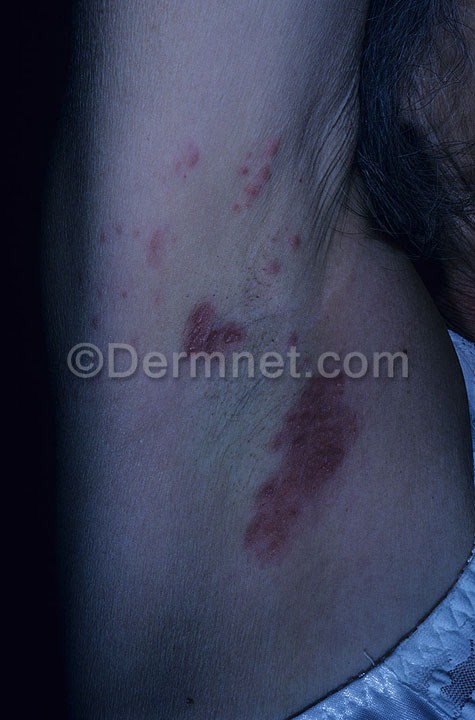
Disease: Acne and Rosacea Photos